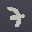
Label: 7